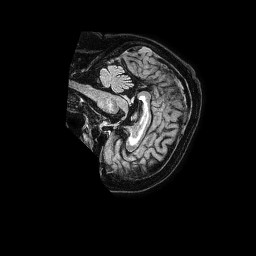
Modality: FLAIR
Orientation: sagittal
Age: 67
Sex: female
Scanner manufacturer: philips
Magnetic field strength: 1.5 T
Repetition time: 4.8 s
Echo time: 0.3 s